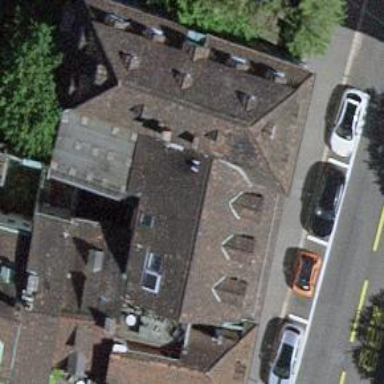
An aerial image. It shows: Café.